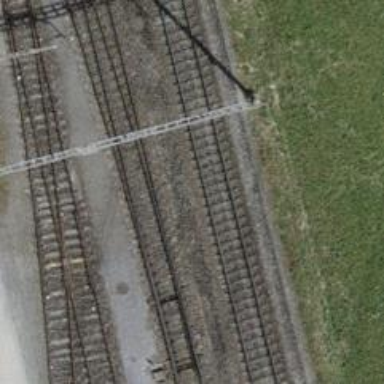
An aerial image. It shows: Railway track with contact lines for electrification.